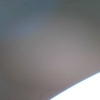
Label: space